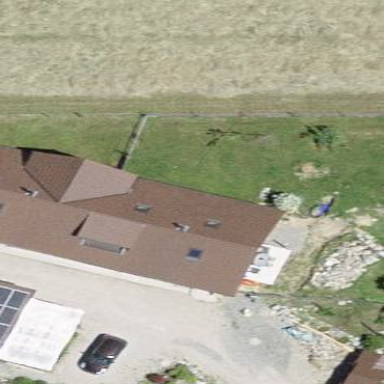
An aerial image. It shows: Farm building.